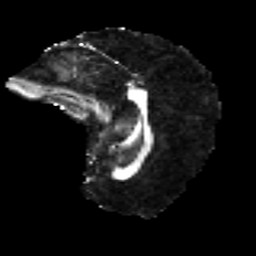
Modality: FA
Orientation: sagittal
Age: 37
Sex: male
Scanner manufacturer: ge
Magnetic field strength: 3 T
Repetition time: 7.8 s
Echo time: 0.0607 s